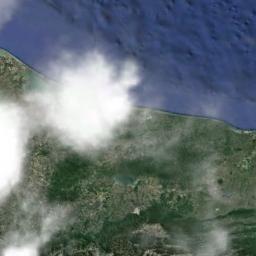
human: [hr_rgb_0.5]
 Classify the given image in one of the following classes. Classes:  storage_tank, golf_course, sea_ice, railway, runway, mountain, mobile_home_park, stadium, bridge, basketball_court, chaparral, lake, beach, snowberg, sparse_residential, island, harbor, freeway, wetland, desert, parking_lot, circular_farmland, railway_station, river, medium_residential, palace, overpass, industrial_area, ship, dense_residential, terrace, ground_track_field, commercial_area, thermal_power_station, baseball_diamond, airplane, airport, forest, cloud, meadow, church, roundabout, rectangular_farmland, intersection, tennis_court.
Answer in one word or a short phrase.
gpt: cloud